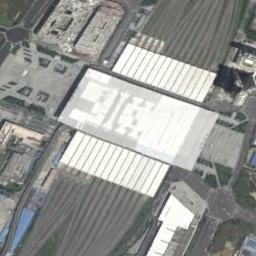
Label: railway_station